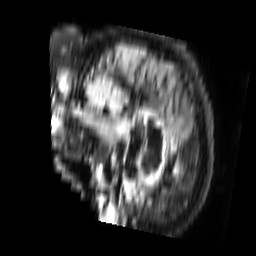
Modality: FLAIR
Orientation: sagittal
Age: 78
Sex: female
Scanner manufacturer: philips
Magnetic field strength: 1.5 T
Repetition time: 9 s
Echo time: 0.12 s